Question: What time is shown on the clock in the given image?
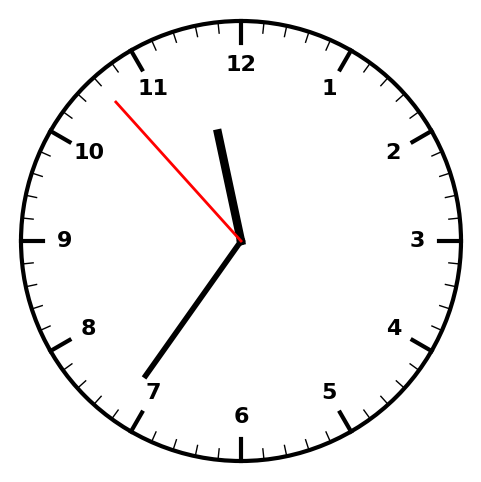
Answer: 11:35:53